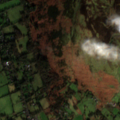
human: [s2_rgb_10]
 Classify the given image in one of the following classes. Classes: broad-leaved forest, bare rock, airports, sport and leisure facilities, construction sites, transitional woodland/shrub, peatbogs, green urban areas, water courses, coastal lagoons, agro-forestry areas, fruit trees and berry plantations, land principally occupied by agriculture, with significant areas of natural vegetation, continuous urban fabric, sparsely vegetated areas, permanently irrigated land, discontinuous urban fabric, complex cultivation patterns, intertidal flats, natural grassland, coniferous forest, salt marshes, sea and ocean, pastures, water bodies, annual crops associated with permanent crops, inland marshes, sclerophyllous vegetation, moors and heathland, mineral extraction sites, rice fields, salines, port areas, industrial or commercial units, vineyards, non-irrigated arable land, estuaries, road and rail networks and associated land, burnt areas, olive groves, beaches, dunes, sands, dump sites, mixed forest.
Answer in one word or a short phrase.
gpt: pastures, natural grassland, moors and heathland